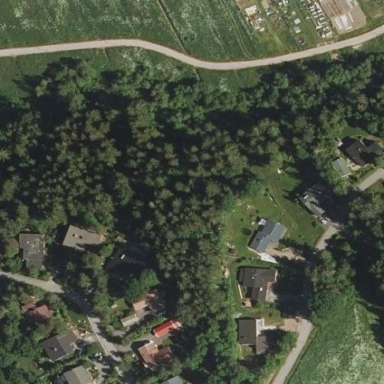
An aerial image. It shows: Beautiful woodland area.